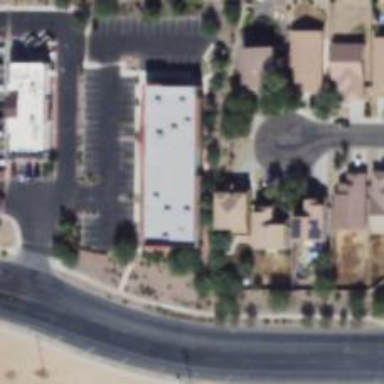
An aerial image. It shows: Healthcare clinic is depicted in the image.